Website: bh-photo
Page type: cross-sells
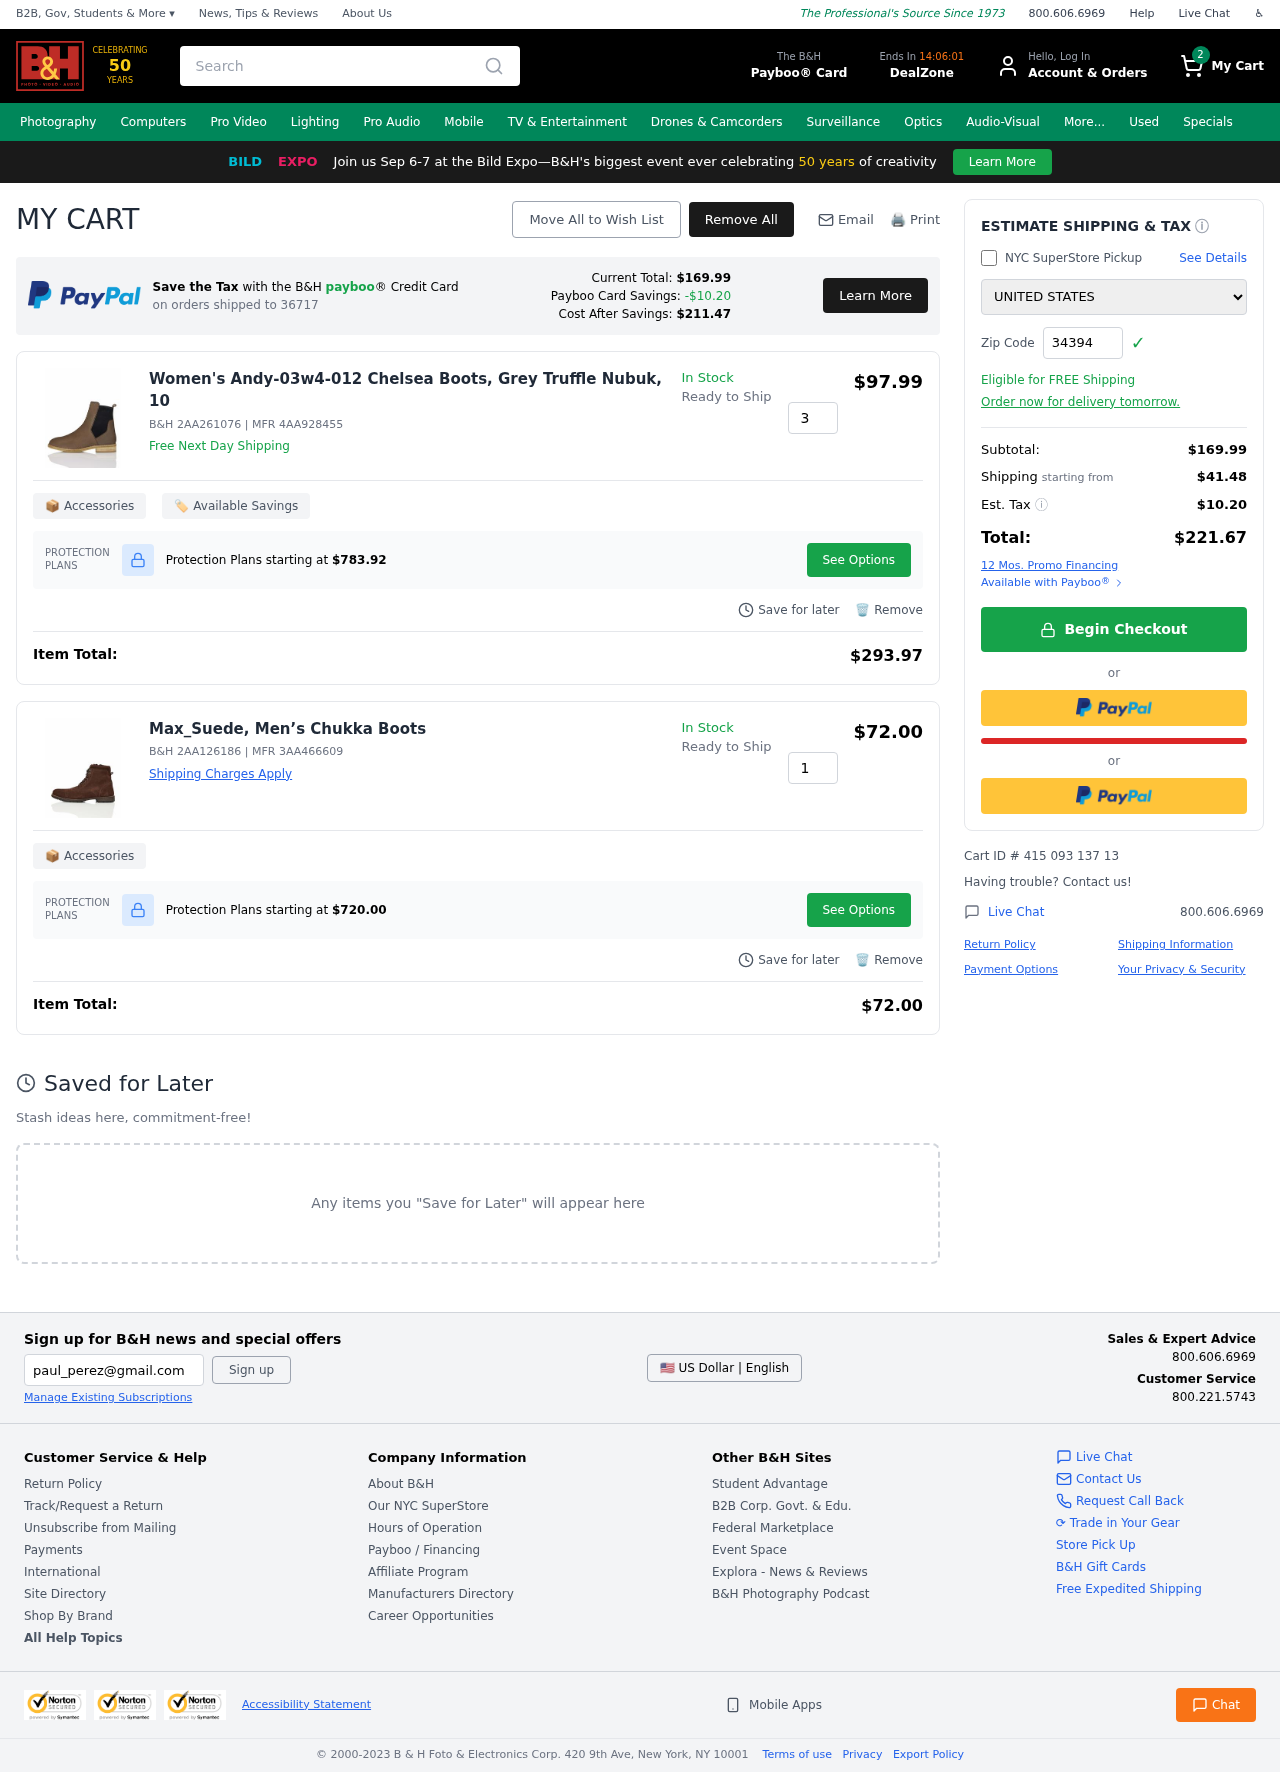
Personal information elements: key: PII_COUNTRY
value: United States
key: PII_POSTCODE
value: on orders shipped to 36717
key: PII_POSTCODE2
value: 34394
Product elements: key: PRODUCT1_NAME
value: Women's Andy-03w4-012 Chelsea Boots, Grey Truffle Nubuk, 10
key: PRODUCT1_PRICE
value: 97.99
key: PRODUCT1_QUANTITY
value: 3
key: PRODUCT2_NAME
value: Max_Suede, Men’s Chukka Boots
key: PRODUCT2_PRICE
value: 72
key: PRODUCT2_QUANTITY
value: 1
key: PRODUCT1_SKU
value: B&H 2AA261076
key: PRODUCT1_MFR
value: MFR 4AA928455
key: PRODUCT1_PROTECTION_PRICE
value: $783.92
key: PRODUCT1_ITEM_TOTAL
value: $293.97
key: PRODUCT2_SKU
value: B&H 2AA126186
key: PRODUCT2_MFR
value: MFR 3AA466609
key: PRODUCT2_PROTECTION_PRICE
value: $720.00
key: PRODUCT2_ITEM_TOTAL
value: $72.00
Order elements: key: ORDER_NUM_ITEMS
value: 2
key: PAYBOO_CURRENT_TOTAL
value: $169.99
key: ORDER_SUBTOTAL
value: $169.99
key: ORDER_SHIPPING_COST
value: $41.48
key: ORDER_TAX
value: $10.20
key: ORDER_TOTAL
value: $221.67
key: ORDER_ID
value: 415 093 137 13
Search elements: key: HEADER_SEARCH
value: Search
Other elements: key: PAYBOO_SAVINGS
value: -$10.20
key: PAYBOO_COST_AFTER_SAVINGS
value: $211.47